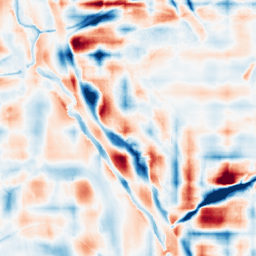
Category: wavelet
Decomposition family: wavelet_reverse_biorthogonal
Decomposition parameters: wavelet: rbio4.4
level: 5
Upsampling method: quadratic
Upsampling parameters: scale: 2
Upsampling scale: 2